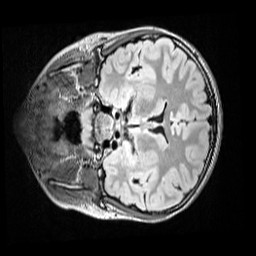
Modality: FLAIR
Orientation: coronal
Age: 11
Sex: female
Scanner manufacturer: siemens
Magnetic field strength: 3 T
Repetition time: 5 s
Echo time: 0.388 s